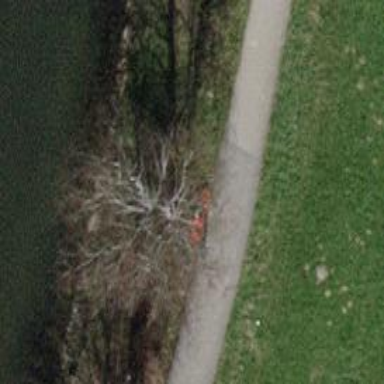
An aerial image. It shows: Red bench.